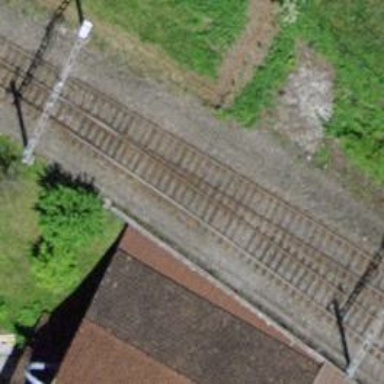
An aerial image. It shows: Railway switch.